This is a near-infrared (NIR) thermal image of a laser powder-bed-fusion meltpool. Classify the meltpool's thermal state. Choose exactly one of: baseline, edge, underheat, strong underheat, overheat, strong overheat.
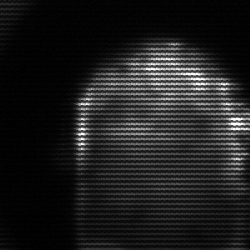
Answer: baseline